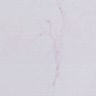
Metastatic tissue present: no